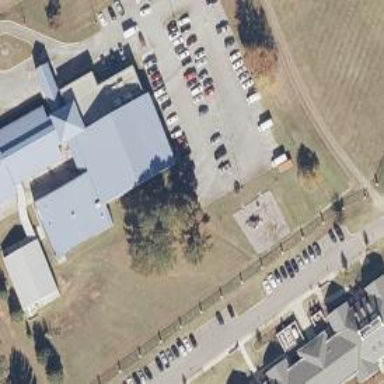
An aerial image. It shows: Community center building.